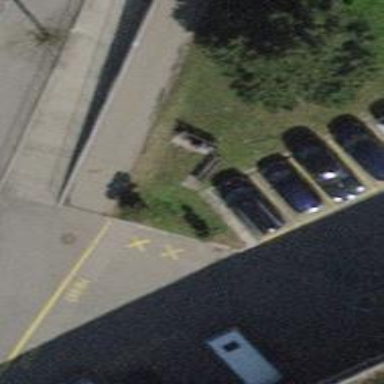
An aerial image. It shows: Brown bench.